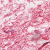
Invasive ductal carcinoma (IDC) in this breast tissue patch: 0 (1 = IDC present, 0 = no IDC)